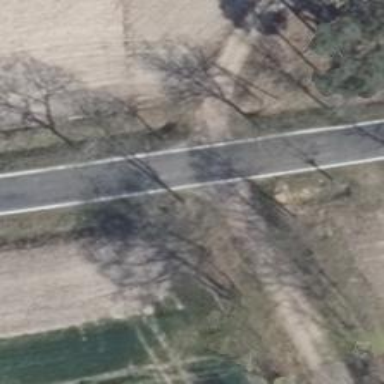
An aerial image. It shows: Tertiary road with asphalt surface.